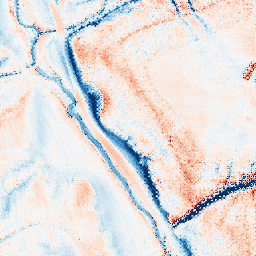
Category: classical
Decomposition family: gaussian_anisotropic
Decomposition parameters: sigma_x: 10
sigma_y: 5
Upsampling method: regularized
Upsampling parameters: scale: 2
lambda_reg: 0.1
Upsampling scale: 2